Question: I'm doing unit testing and . How do I get Mockito return me something valid? I get an 'IllegalArgumentExpection' that code when i get 'spec'. Sorry if it's an ignorant question, I started writing tests recently.
My test
'''
@Bean
public SpecDBDAO getSpecDBDAO() {
SpecDBDAO dao = Mockito.mock(SpecDBDAO.class);
when(dao.findLastOne(new BasicDBObject("_id", "erro"))).thenReturn(new BasicDBObject());
return dao;
}
@Test
public void testAddLinha_validId() throws Exception {
planilhaService.addLinha("123", new BasicDBObject("_id", "erro"));
}
'''
My code
'''
public Planilha addLinha(String id, BasicDBObject body) {
String idSpec = body.getString("_id", "");
Planilha planilha = specDBPlanilhasDAO.get(id);
if (planilha == null) {
throw new NotFoundException("Planilha nao encontrada.");
}
try {
BasicDBObject spec = specDBDAO.findLastOne(new BasicDBObject("_id", new ObjectId(idSpec)));
if (spec.isEmpty()) {
throw new NotFoundException("Especificacao nao encontrada.");
}
planilha.addLinha(spec);
planilha = specDBPlanilhasDAO.update(planilha);
return planilha;
} catch (IllegalArgumentException e) {
throw new BadRequestException("Id invalido.");
}
}
'''
Coverage

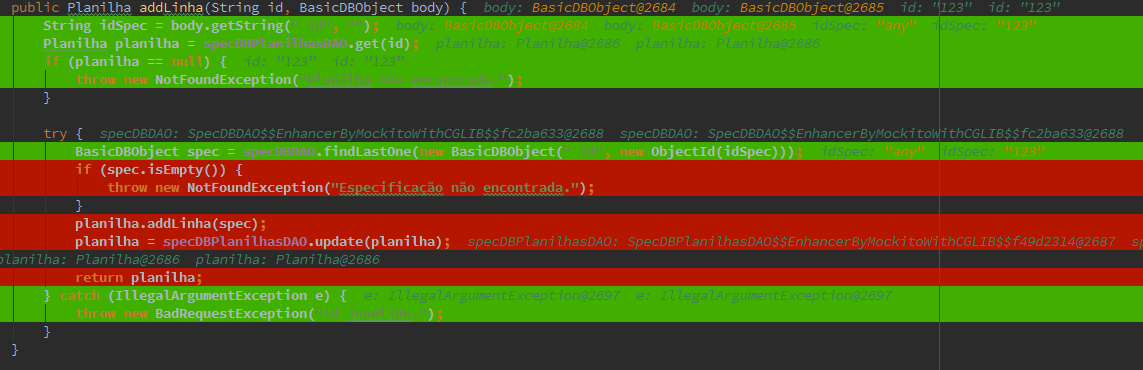
Answer: The 'BasicDBObject' instance you're using here
'''
BasicDBObject spec = specDBDAO.findLastOne(new BasicDBObject("_id", new ObjectId(idSpec)));
'''
is different to the 'BasicDBObject' instance you're using here
'''
when(dao.findLastOne(new BasicDBObject("_id", "erro"))).thenReturn(new BasicDBObject());
'''
1 Override 'equals()' and 'hashCode()' on 'BasicDBObject' so equality is based on, for example, 'id' and 'errno' along with any other values that are necessary.
2 Use the org.mockito.Matchers class to give you a matcher when you set up the expectation, for example
'''
when(dao.findLastOne(Matchers.any(BasicDBObject.class).thenReturn(new BasicDBObject());
// any BasicDBObject instance will trigger the expectation
'''
or
'''
when(dao.findLastOne(Matchers.eq(new BasicDBObject("_id", "erro")).thenReturn(new BasicDBObject());
// any BasicDBObject equal to the used here instance will trigger the expectation. Equality is given by your overridden equals method
'''
You can find more information on this <URL>.